Question: I added a Custom java annotation in my WebProject for one of my model class. Now the issue is, if I keep the class in the referred module jar of my project war, I am not able to fetch the field level custom annotations added in the model class. It works fine if the class is kept as part of same project war from where I am fetching all the annotations.I even marked the retention policy as "RUNTIME" but it did not help. Any idea, what is wrong here.
'''
public class SalesUploadData {
@ExcelColumn(position = 0)
private Integer countryCode;
@ExcelColumn(position = 1)
private Integer currencyCode;
@ExcelColumn(position = 2)
private String serialNumber;
public Integer getCountryCode() {
return countryCode;
}
public void setCountryCode(Integer countryCode) {
this.countryCode = countryCode;
}
}
@Documented
@Retention(value = RetentionPolicy.RUNTIME)
@Target(value = ElementType.FIELD)
public @interface ExcelColumn {
String name() default "";
int position();
String dateFormat() default "";
boolean isMandatory() default false;
}
'''
I am deploying two WARs in the server as depicted in the below image.

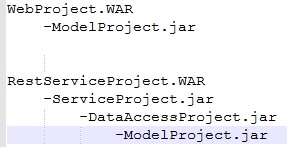
Answer: As was mentioned in the comments, the solution was to add '<attachClasses>true</attachClasses>' to the maven-war-plugin to generate an additional artifact containing just the classes of the web module in a archive to use as a dependency in other modules.